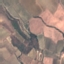
Land use / land cover: PermanentCrop